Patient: sex M, age 64
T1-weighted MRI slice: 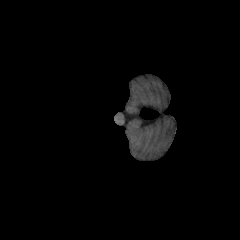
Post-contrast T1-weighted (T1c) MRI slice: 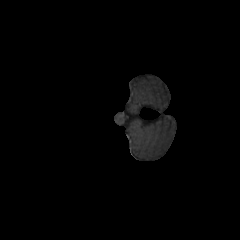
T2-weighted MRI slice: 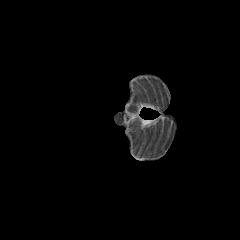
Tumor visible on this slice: no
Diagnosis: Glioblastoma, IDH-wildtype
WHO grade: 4